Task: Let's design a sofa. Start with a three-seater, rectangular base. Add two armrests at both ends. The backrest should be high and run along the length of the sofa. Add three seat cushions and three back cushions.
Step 477:
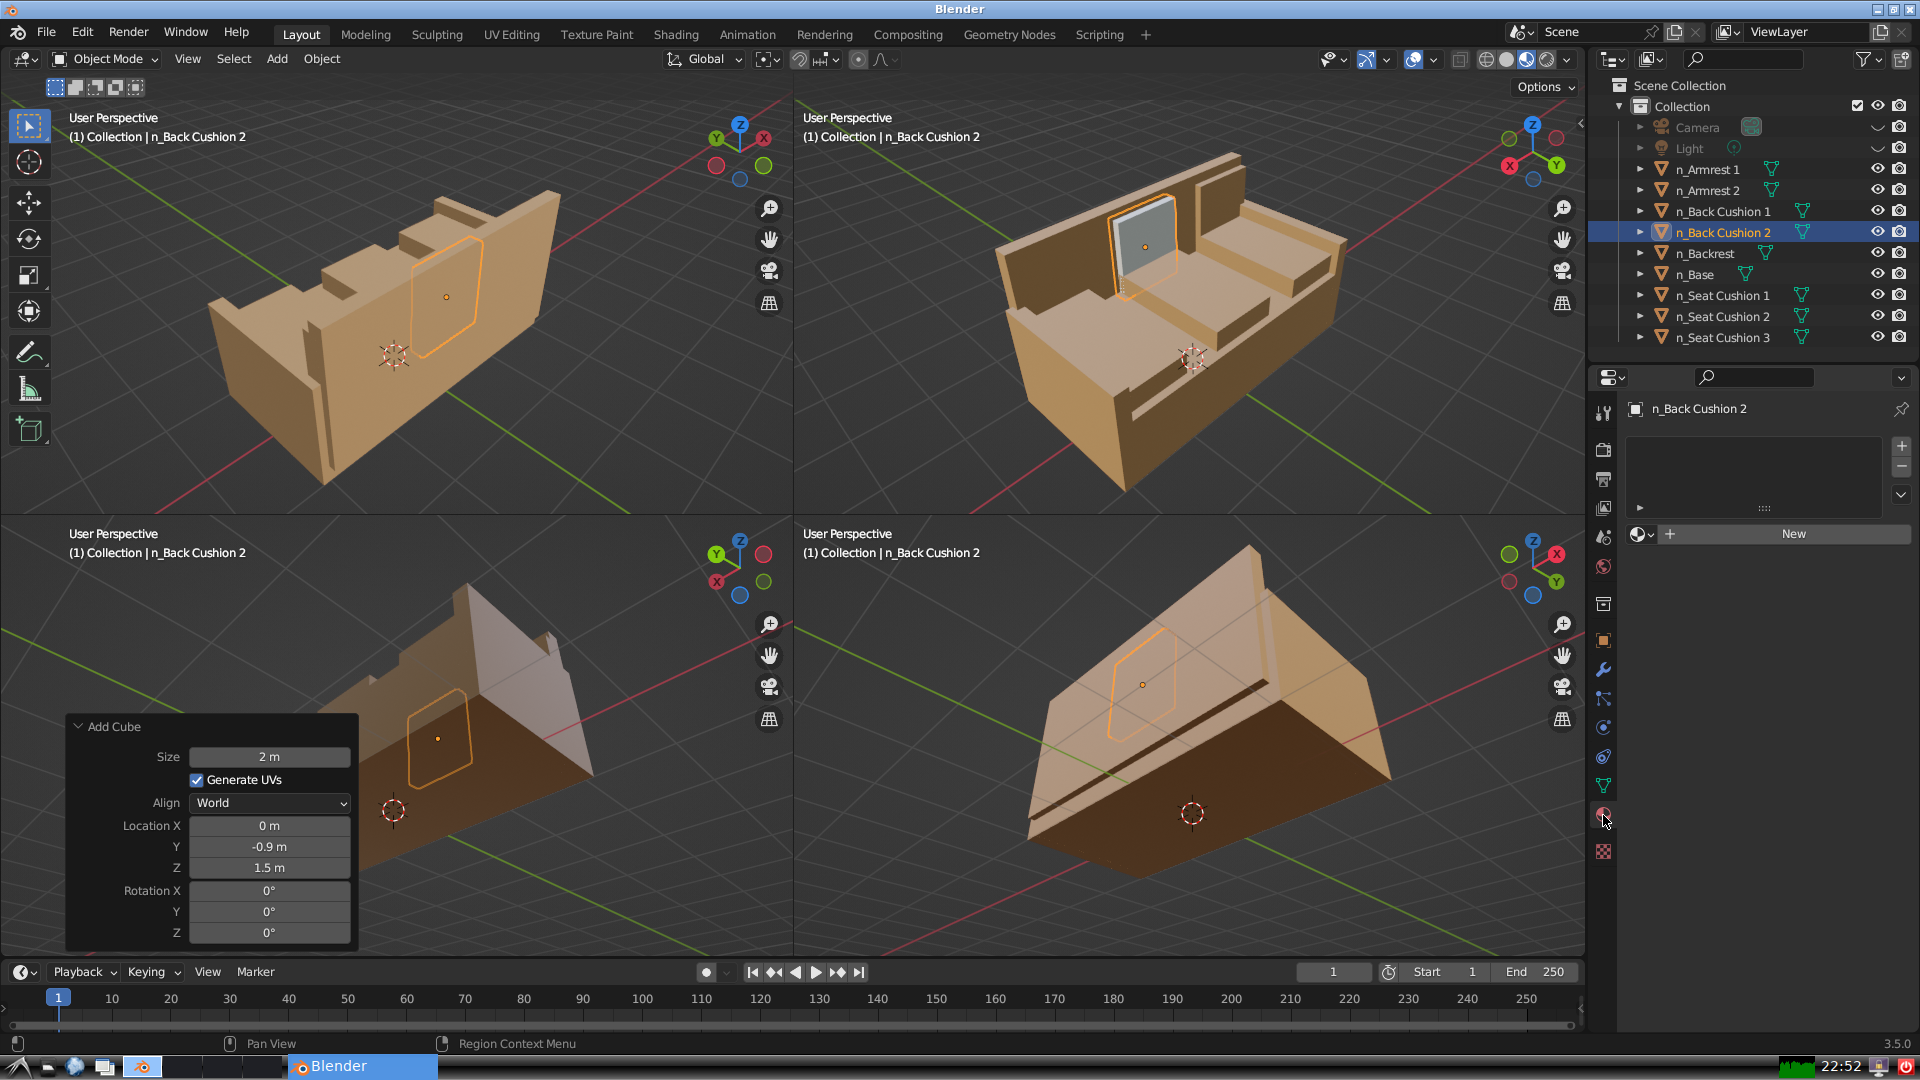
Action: {"mouse_move": [1636, 534]}